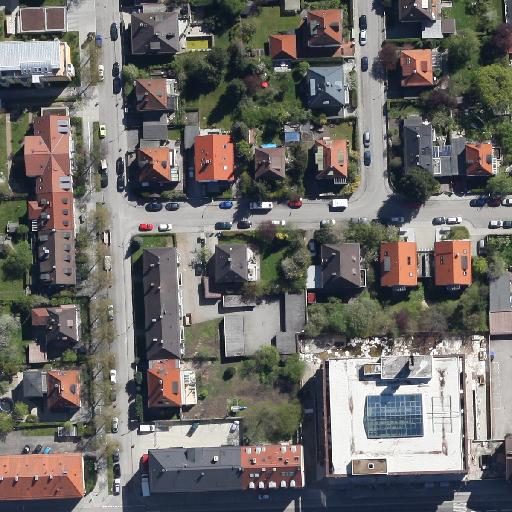
Referring expression: sidewalk along with tree